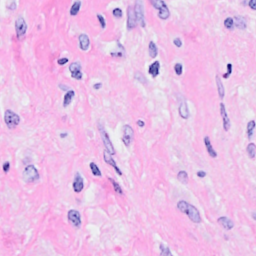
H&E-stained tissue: Breast